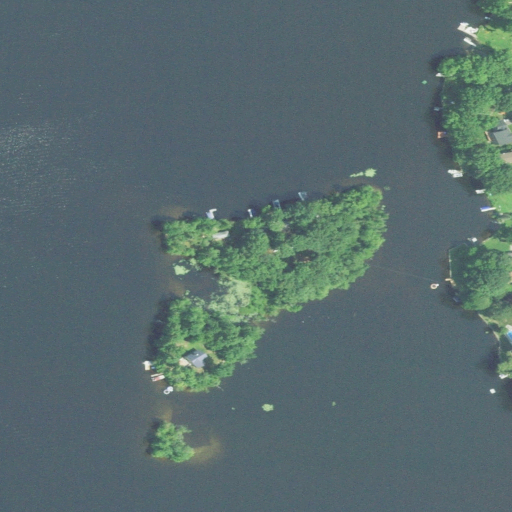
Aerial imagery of island in Connecticut named Fox Island containing open water, deciduous forest, herbaceous wetlands, open development, low intensity development, grassland, mixed forest, and medium intensity development